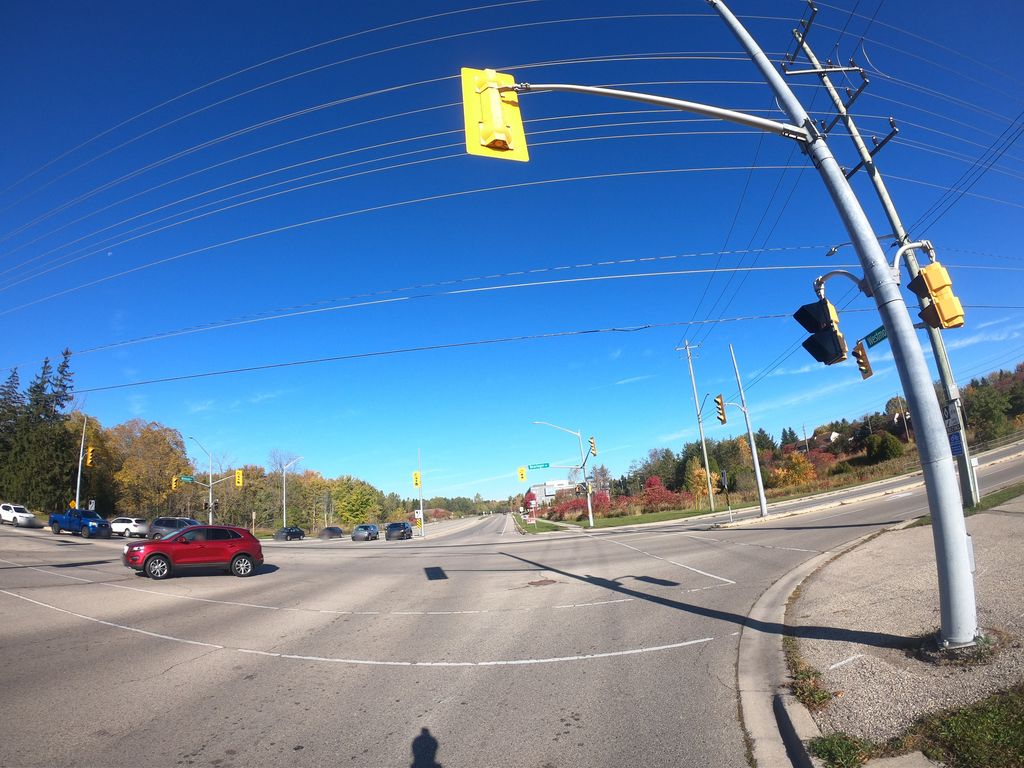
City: kitchener-waterloo